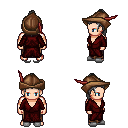
a pixel art fantasy rpg character, male body template, human, light skin, red robe, robe skirt, white long topknot hairstyle, leather cap, white slippers, four views (front, back, left, right), 2x2 character sprite sheet, small pixel art, hard edges, no anti-aliasing